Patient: sex M, age 78
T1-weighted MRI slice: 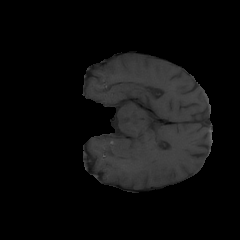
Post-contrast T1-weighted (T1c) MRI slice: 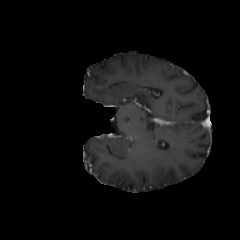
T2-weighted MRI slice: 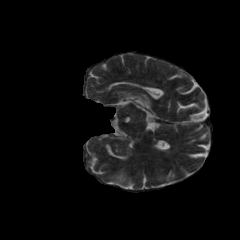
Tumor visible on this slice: no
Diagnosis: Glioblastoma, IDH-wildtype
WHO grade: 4